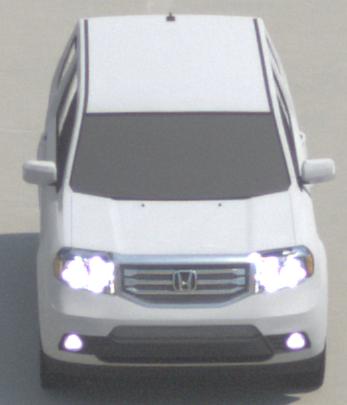
Make: Honda
Model: Pilot
Detailed model: Gen. 2 Facelift
Model produced from: 2012
Model produced until: 2015
Doors: 5
Color: white
Road condition: dry road
Daytime: midday
Contrast: high contrast